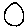
Label: circle